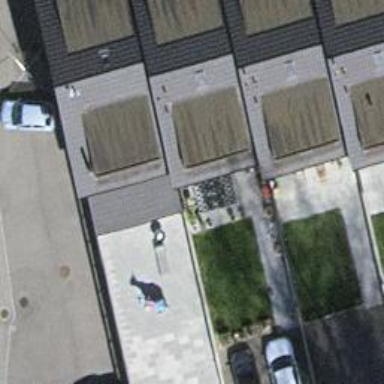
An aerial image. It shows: Semidetached house.